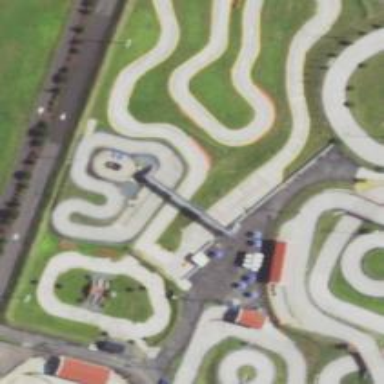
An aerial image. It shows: Karting raceway road for racing enthusiasts.